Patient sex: M
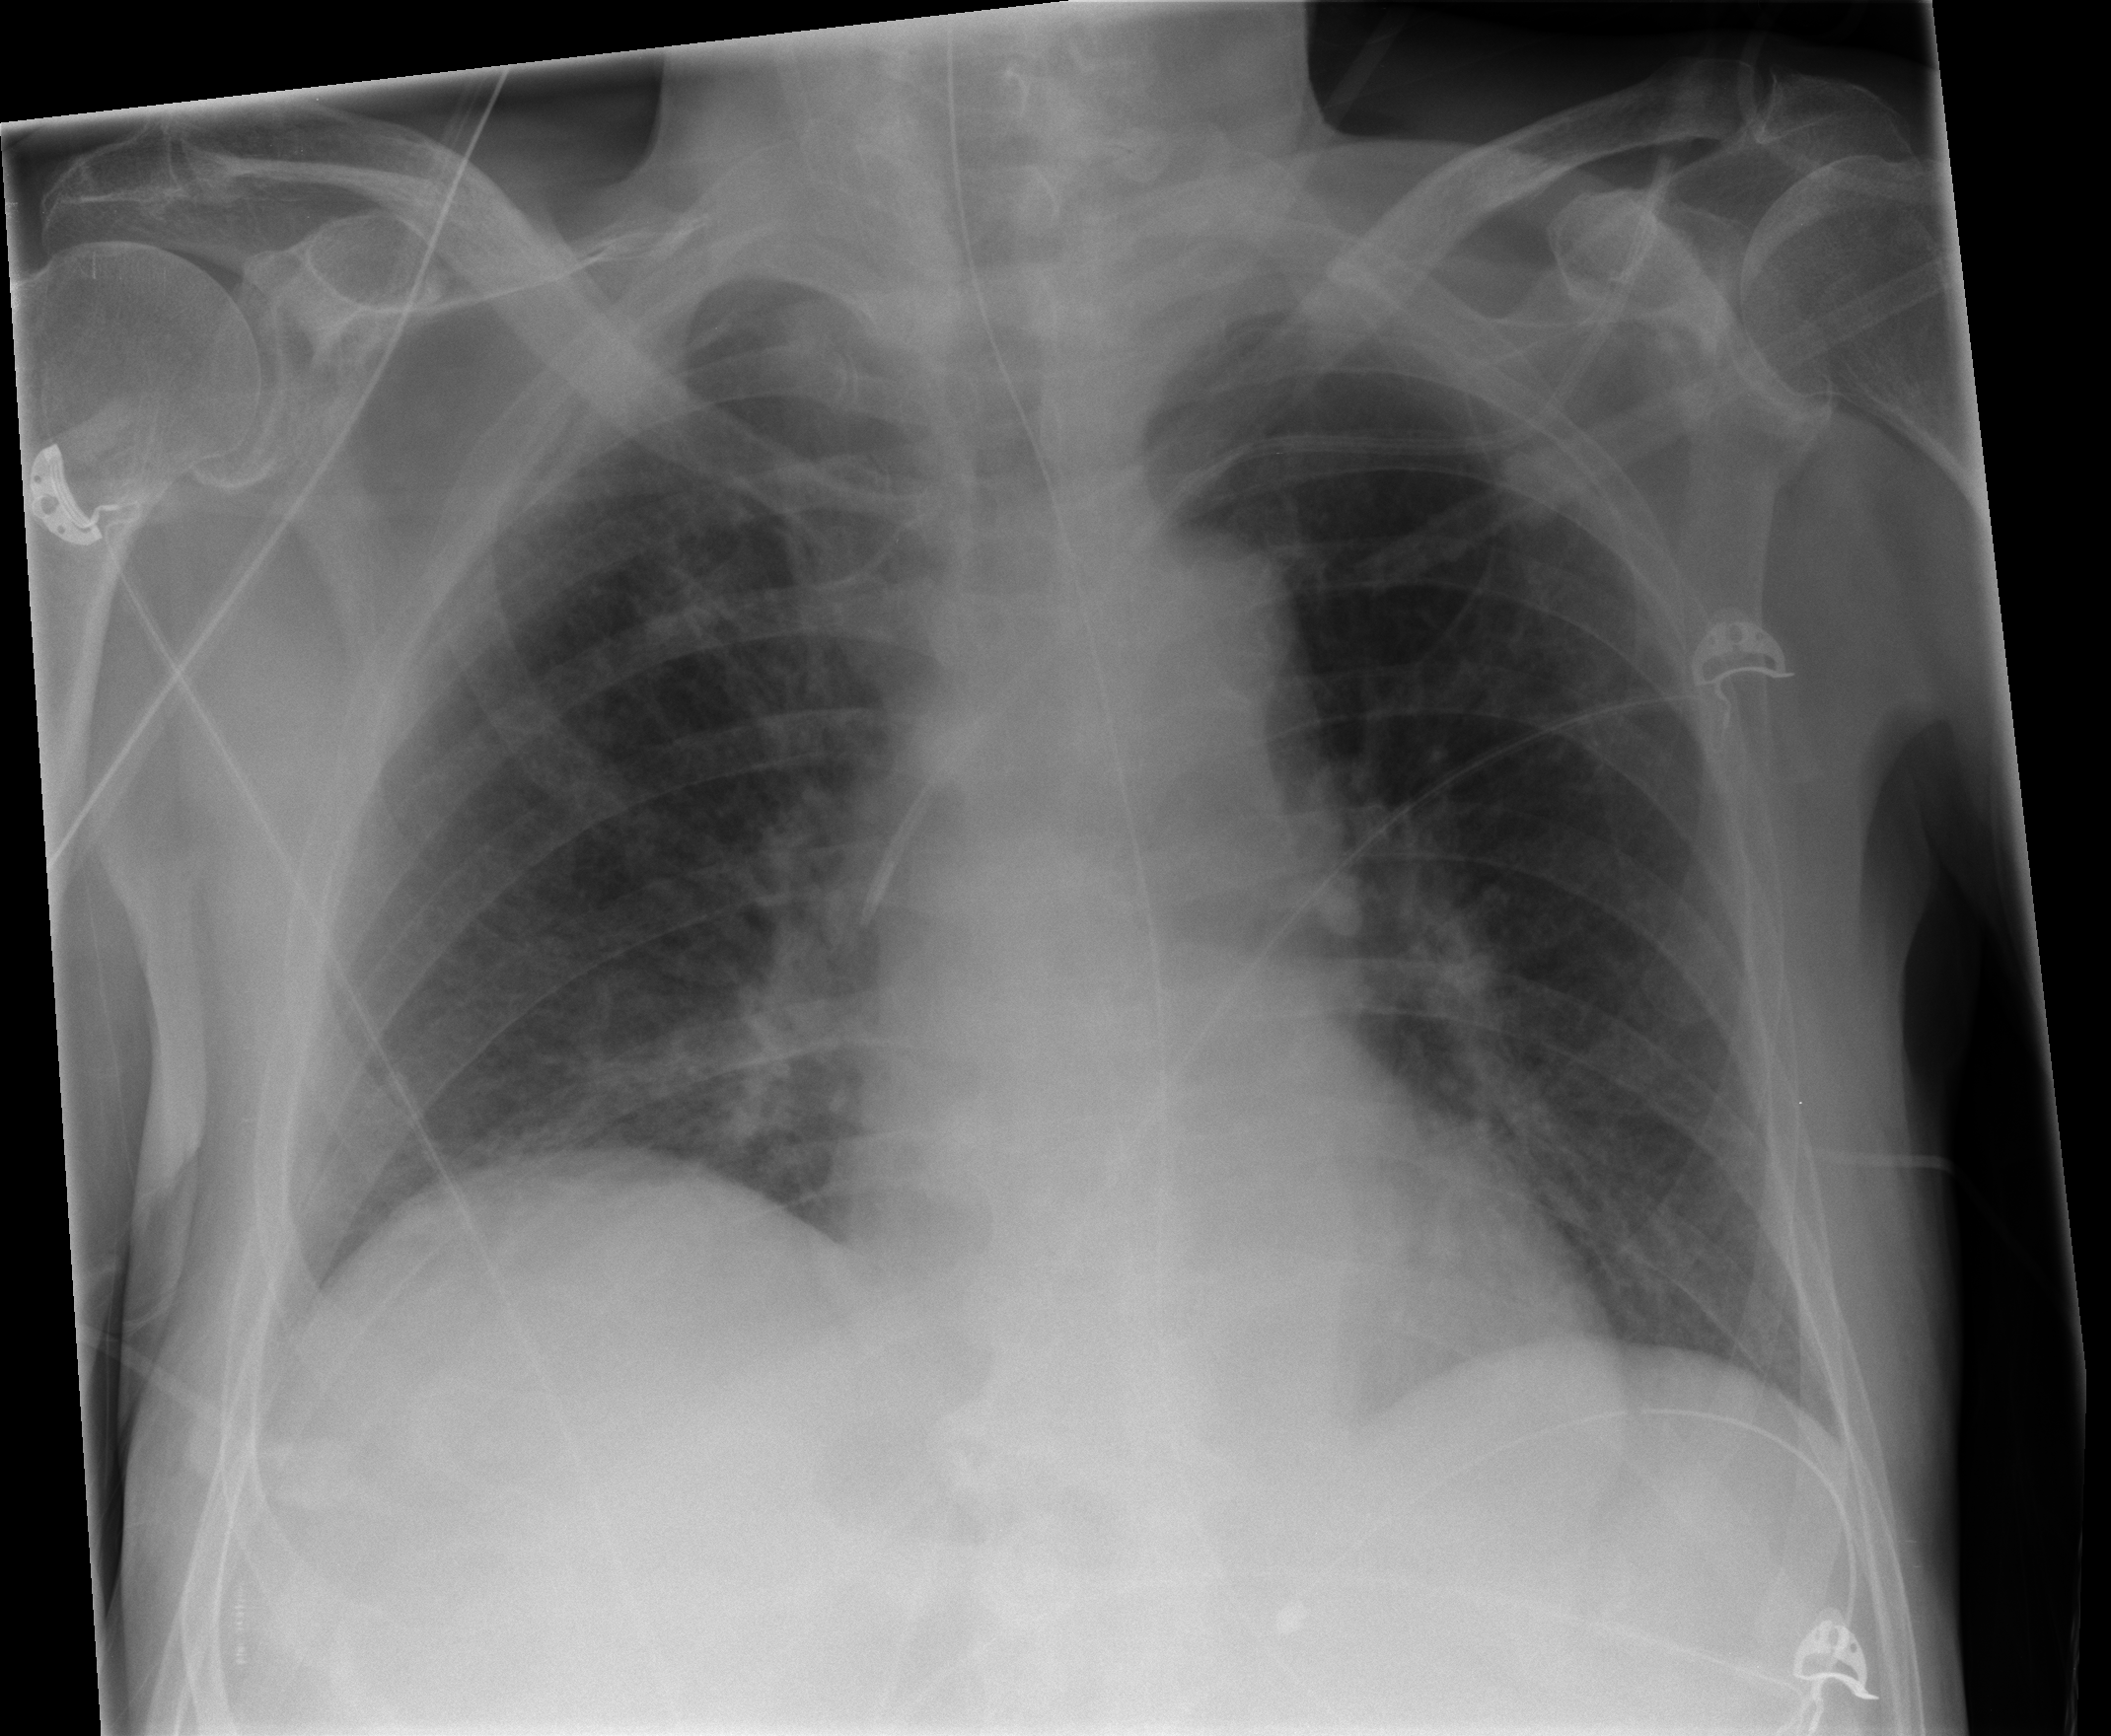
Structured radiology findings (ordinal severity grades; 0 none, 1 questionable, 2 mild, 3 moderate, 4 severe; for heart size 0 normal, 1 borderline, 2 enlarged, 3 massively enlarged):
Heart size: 0
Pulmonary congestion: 2
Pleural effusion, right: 0
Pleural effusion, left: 0
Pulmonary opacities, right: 0
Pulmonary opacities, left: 0
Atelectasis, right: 2
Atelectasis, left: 0